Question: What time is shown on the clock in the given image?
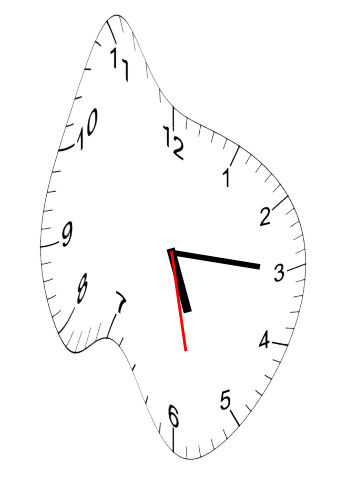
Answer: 05:15:28